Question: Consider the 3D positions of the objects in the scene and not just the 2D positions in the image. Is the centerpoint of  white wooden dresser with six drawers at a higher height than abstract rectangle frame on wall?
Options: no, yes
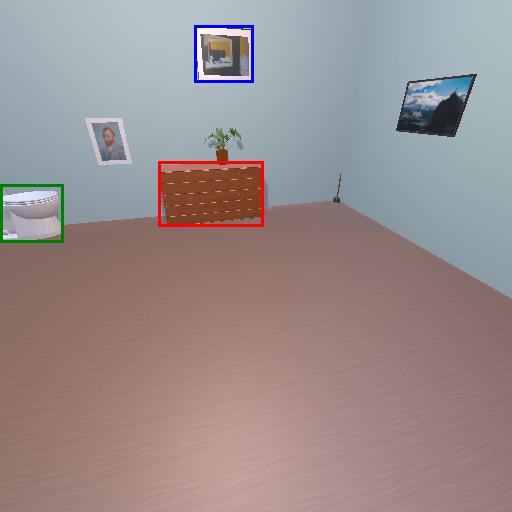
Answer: no